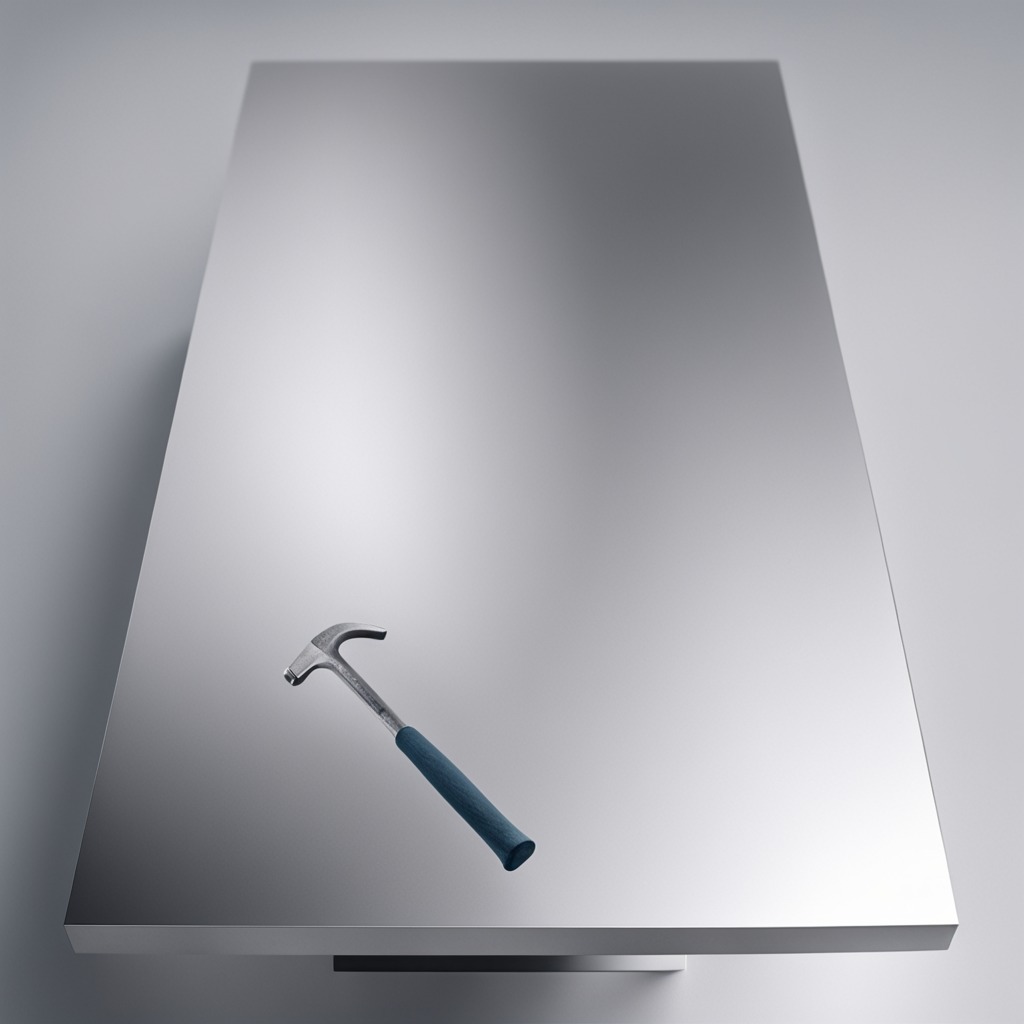
A hammer is lying on the stainless steel table in a high-end prototyping lab.